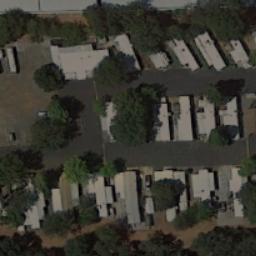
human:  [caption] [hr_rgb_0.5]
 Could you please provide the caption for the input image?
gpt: The mobile home park is on the grass next to some trees .

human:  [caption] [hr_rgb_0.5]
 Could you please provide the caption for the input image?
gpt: Lots of trees are in the mobile home park .

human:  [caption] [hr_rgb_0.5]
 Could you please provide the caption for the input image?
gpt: There are neat rows of mobile homes on both sides of the road .

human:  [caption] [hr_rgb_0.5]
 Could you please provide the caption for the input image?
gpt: The mobile home park has some dense white mobile homes and some trees are among these mobile homes .

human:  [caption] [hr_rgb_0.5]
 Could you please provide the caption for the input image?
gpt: There are some white buildings and green trees in the mobile home park .